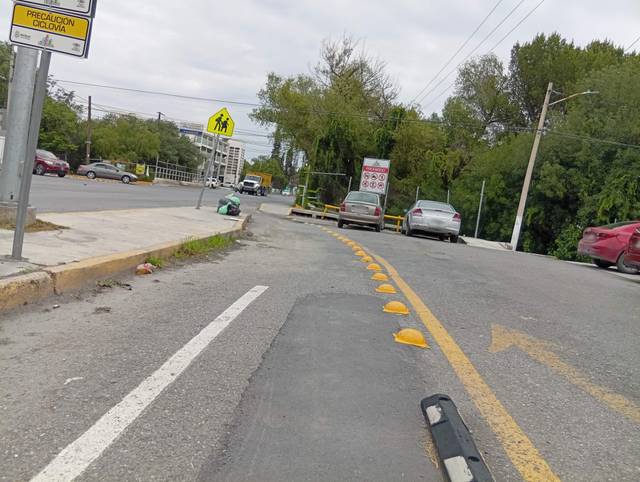
Region: Mexico
Coordinates: 25.442, -100.995